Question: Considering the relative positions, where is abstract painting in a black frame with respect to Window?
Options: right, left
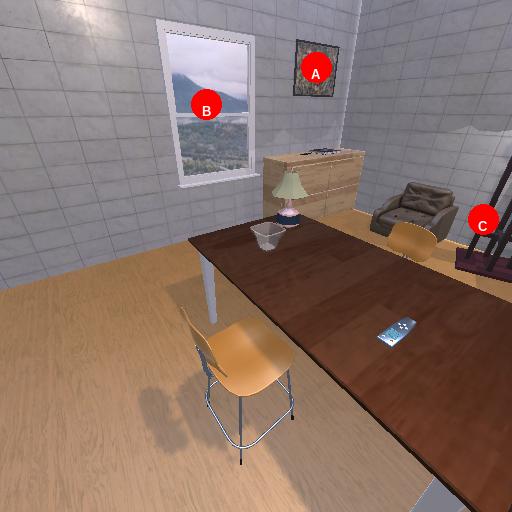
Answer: right